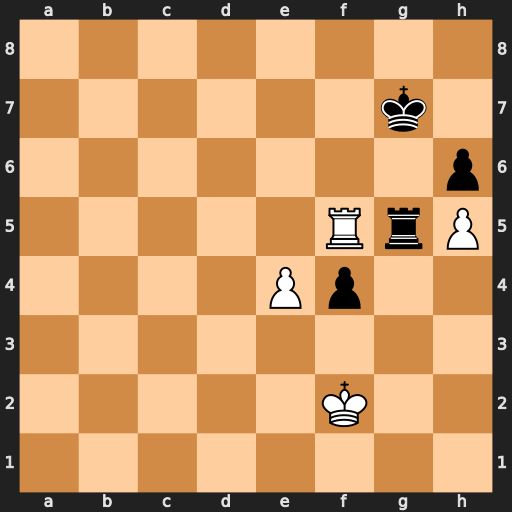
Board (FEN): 8/6k1/7p/5RrP/4Pp2/8/5K2/8
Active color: w
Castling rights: -
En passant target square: -
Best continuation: Rxg5+ hxg5 e5